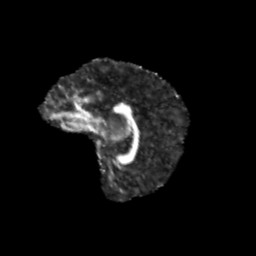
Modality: FA
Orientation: sagittal
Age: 12
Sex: female
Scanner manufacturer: siemens
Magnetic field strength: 3 T
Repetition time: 3.8 s
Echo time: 0.07 s